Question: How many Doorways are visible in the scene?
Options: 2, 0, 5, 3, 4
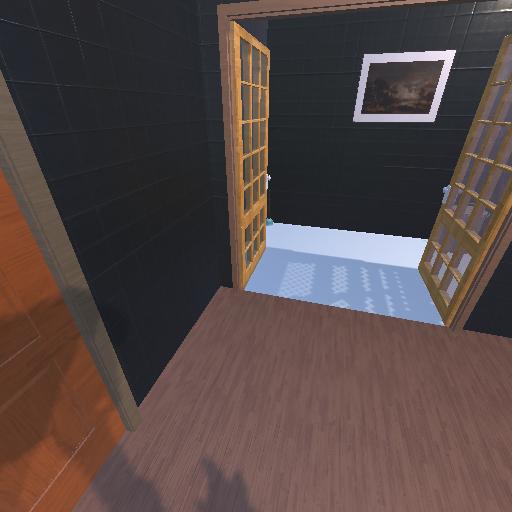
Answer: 2